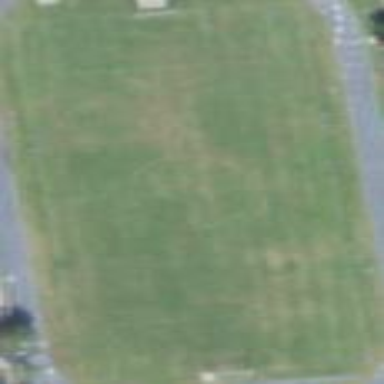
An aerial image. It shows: Pitch designated for soccer and American football.